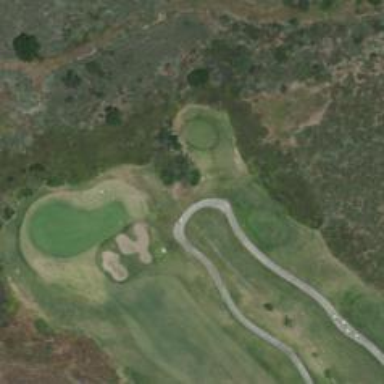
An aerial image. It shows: Rough area in golf course.